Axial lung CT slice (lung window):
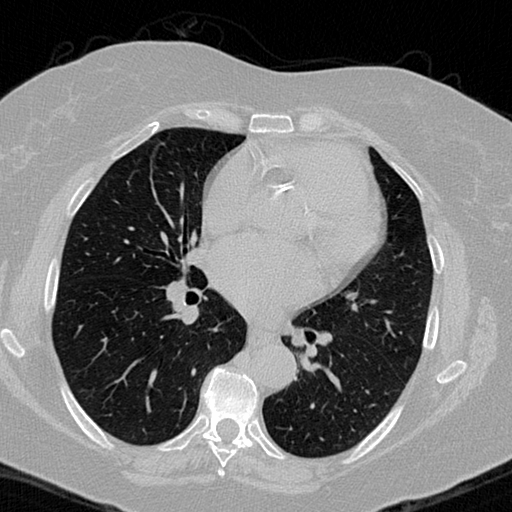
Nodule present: no